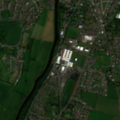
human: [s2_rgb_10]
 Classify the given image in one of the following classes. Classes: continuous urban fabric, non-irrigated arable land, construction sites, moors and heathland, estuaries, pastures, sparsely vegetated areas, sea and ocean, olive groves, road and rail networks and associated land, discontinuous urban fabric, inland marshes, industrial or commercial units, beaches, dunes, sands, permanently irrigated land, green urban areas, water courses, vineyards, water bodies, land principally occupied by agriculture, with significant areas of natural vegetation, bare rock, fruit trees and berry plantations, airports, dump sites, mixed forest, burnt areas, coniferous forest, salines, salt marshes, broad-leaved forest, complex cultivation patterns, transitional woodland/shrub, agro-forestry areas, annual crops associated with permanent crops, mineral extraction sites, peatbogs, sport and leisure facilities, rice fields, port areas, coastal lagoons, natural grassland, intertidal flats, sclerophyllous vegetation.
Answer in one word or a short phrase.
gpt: discontinuous urban fabric, industrial or commercial units, non-irrigated arable land, pastures